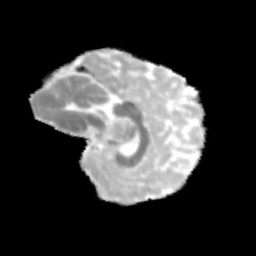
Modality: MD
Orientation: sagittal
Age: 12
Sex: male
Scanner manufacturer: siemens
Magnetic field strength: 3 T
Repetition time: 3.8 s
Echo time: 0.07 s